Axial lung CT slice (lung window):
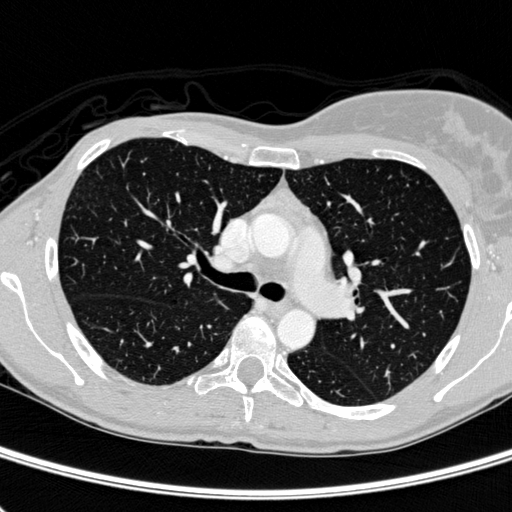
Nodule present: no